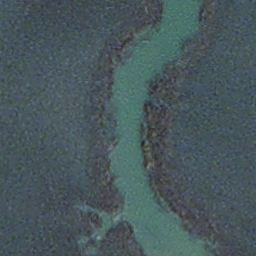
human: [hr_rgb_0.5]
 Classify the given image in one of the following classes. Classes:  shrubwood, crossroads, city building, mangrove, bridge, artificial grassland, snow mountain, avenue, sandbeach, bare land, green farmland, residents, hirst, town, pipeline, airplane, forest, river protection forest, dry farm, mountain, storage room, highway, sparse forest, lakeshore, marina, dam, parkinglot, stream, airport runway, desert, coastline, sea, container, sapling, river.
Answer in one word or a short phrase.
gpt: stream